Aerial crown-view tile of a tropical tree (Barro Colorado Island, Panama), acquired 20241216:
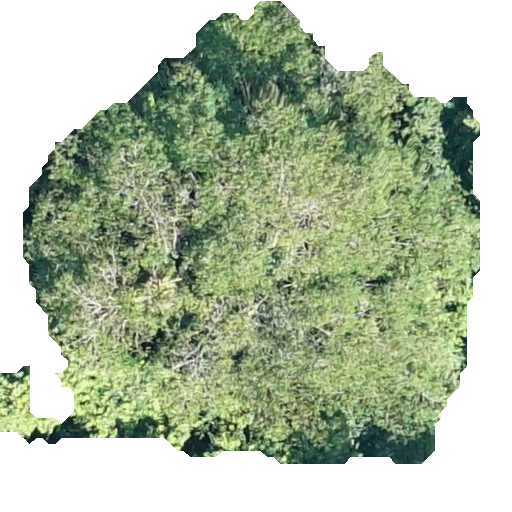
Species: Hura crepitans
GBIF accepted scientific name: Hura crepitans
Crown area: 236.009 m²